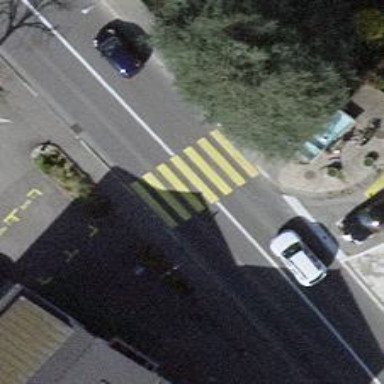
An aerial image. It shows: Zebra crossing on the road.